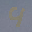
Label: 4